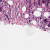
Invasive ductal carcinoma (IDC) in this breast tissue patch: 1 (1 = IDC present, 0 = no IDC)